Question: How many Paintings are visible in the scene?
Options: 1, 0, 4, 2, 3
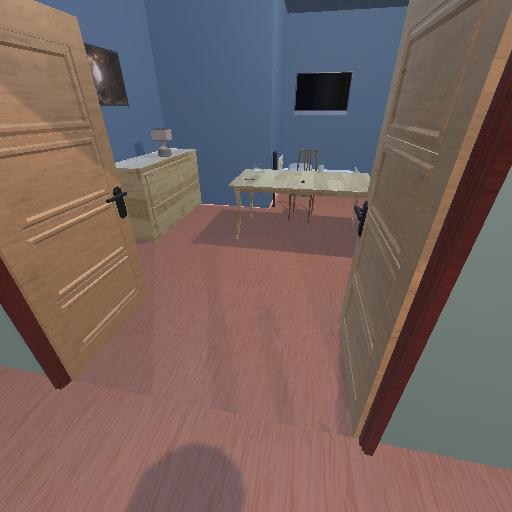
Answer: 1